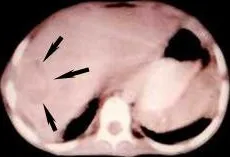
Computerized tomography showed a hypodense area in right lobe of liver with peripheral enhancement.
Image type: radiology (ct)